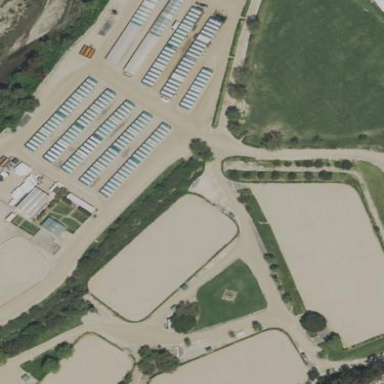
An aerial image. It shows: Equestrian sport pitch with sandy surface.